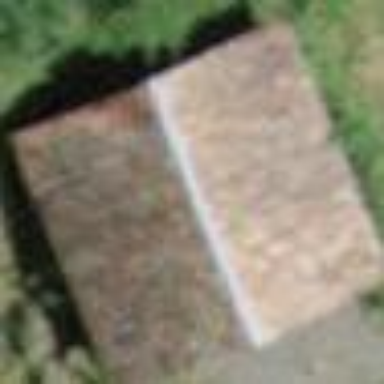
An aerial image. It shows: View of roof of building.